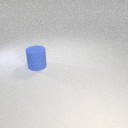
large blue rubber cylinder